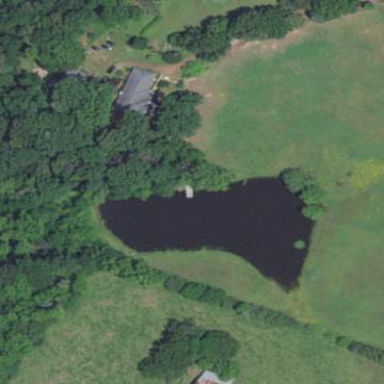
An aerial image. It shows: Pond surrounded by natural water.